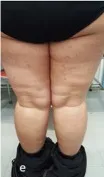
Psoriatic and HS lesions of patient 1. . (
a-
e) Psoriatic and HS lesions of first patient before treatment with certolizumab pegol.
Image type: medical_photograph (skin_photograph)